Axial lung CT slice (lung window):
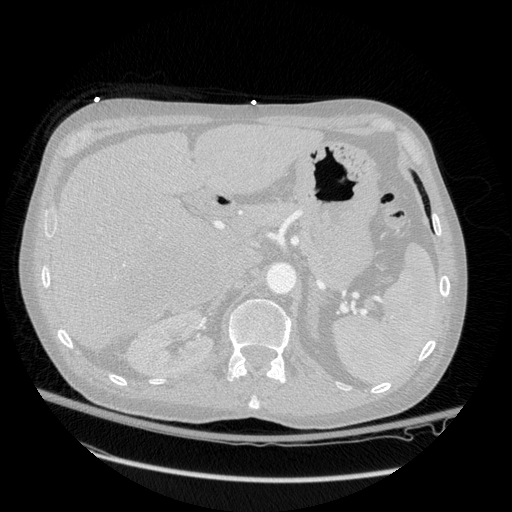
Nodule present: no